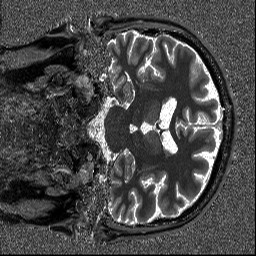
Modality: T1map
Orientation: coronal
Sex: male